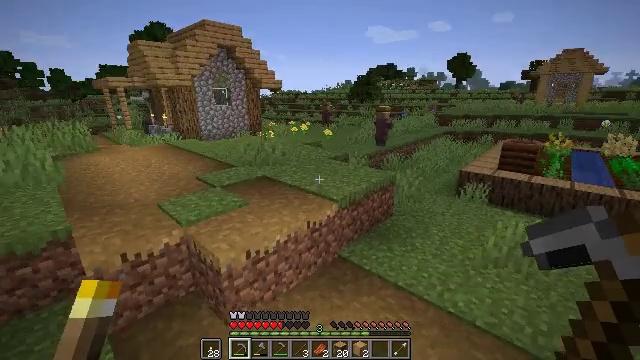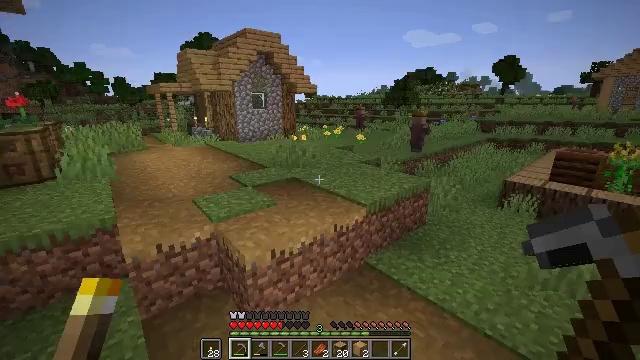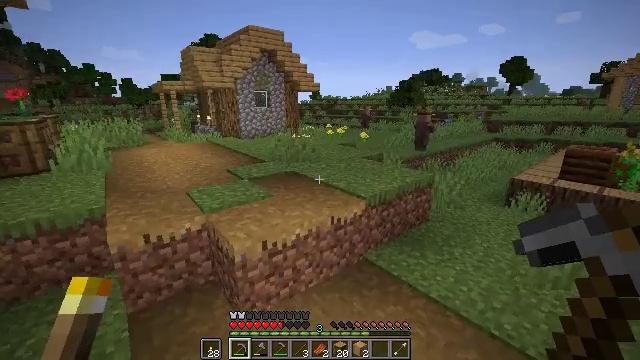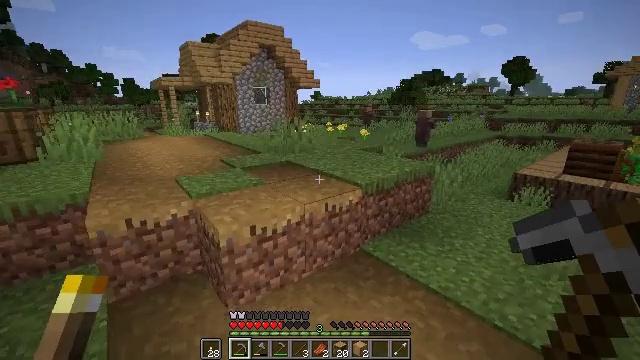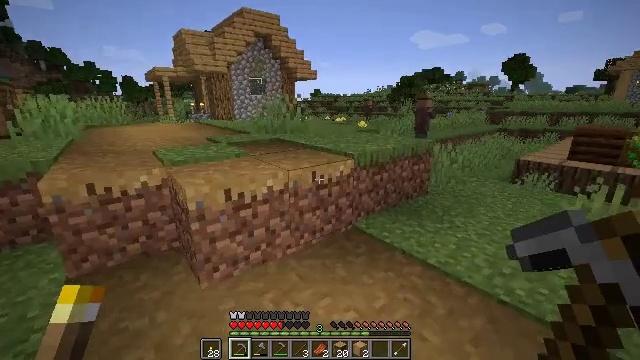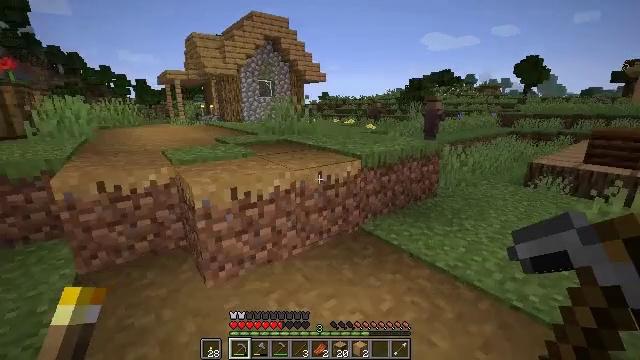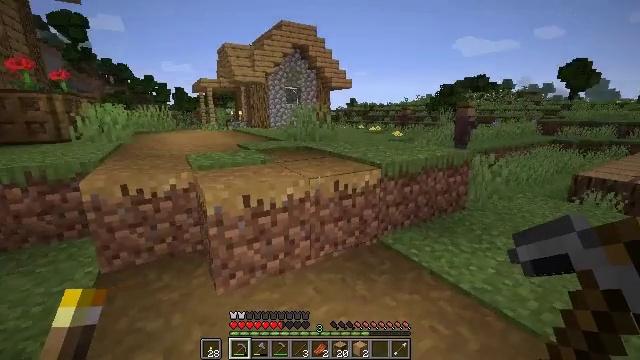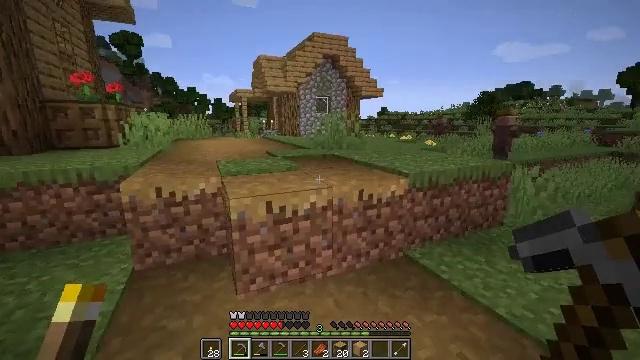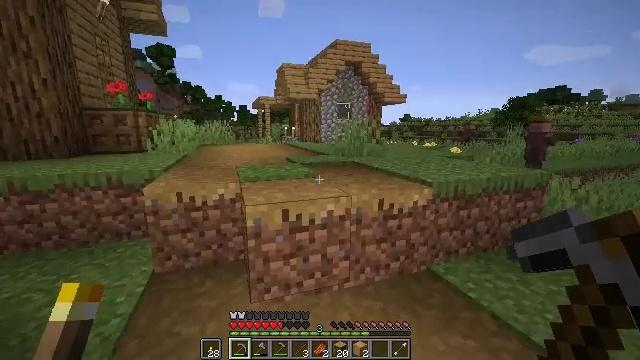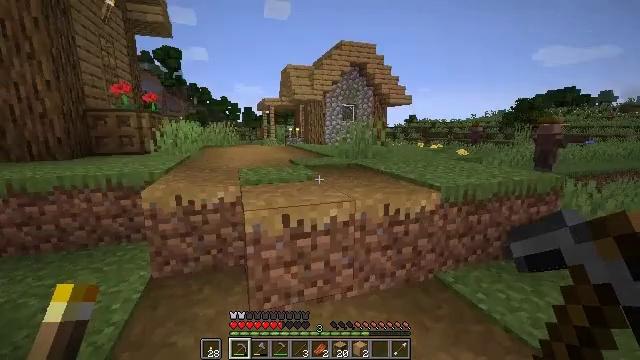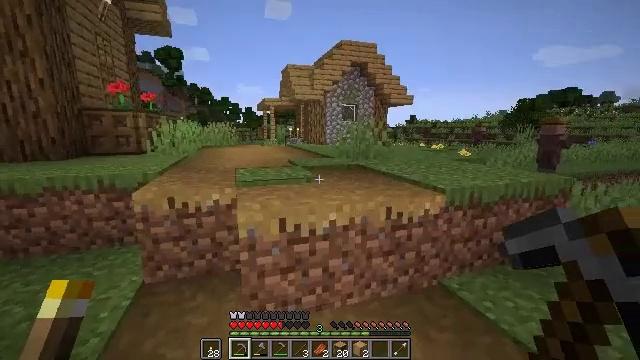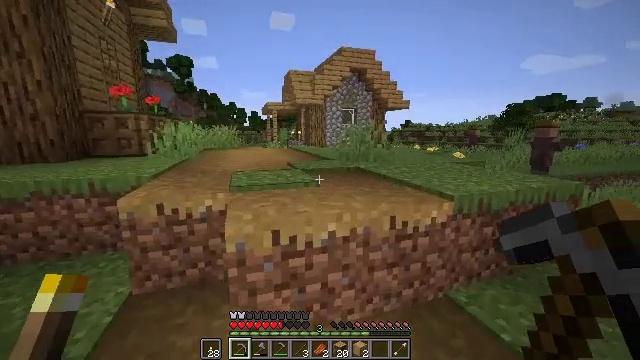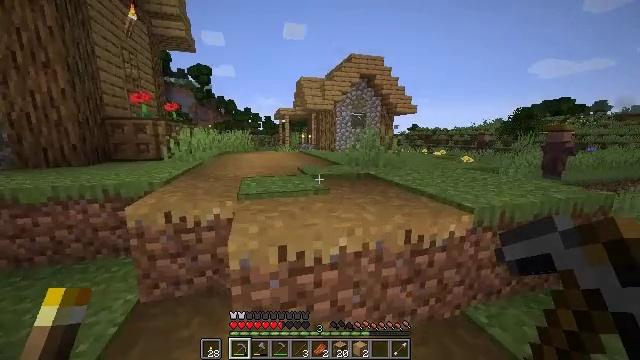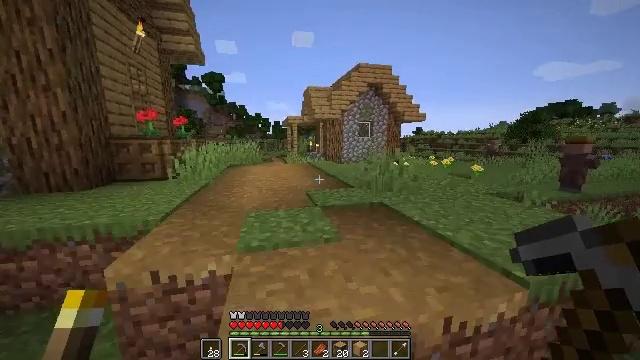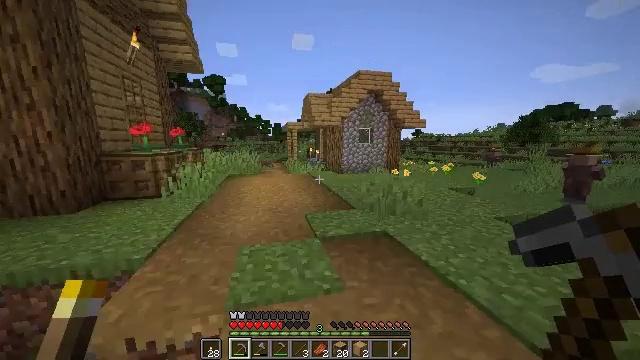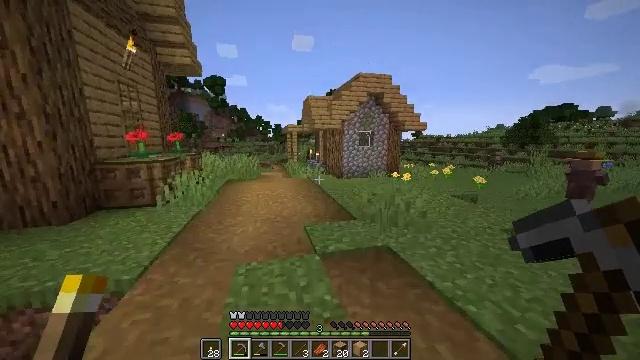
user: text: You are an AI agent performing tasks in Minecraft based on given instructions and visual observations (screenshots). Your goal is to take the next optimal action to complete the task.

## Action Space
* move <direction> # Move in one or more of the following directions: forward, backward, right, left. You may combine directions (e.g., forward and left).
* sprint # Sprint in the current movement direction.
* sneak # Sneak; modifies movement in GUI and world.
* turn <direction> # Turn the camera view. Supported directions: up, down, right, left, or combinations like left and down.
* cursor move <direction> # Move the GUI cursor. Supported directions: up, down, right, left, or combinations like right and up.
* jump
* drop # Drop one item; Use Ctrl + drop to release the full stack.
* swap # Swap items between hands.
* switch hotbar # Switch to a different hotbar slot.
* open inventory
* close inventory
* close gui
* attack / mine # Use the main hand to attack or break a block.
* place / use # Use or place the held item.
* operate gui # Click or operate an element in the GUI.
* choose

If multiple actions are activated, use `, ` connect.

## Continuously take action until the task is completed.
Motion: motion action
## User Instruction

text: craft item air
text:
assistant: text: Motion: move forward and move right, turn left and up
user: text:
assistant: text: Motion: move forward and move right, turn left
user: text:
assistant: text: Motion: move forward and move right
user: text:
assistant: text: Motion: no_op
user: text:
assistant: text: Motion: turn left
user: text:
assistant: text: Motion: turn left and up
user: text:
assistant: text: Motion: turn left and up
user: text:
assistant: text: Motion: move forward, turn left and up
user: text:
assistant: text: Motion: move forward, turn left
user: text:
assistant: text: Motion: move forward, sprint
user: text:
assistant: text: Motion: move forward, sprint
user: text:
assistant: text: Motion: move forward, sprint, turn left
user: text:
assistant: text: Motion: move forward, sprint, turn left, jump
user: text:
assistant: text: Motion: move forward, sprint, jump
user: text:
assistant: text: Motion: move forward, sprint, jump
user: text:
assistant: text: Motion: move forward, sprint, jump
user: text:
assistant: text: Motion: move forward, sprint, jump
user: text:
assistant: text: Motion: move forward, sprint, jump
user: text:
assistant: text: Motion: move forward, sprint
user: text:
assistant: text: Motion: move forward, sprint
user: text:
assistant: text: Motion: move forward, sprint
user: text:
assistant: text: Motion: move forward, sprint
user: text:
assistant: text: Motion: move forward
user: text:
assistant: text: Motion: move forward
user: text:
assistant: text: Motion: move forward
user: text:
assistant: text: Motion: no_op
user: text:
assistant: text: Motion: no_op
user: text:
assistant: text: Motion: no_op
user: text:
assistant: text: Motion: no_op
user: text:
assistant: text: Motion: no_op